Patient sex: M
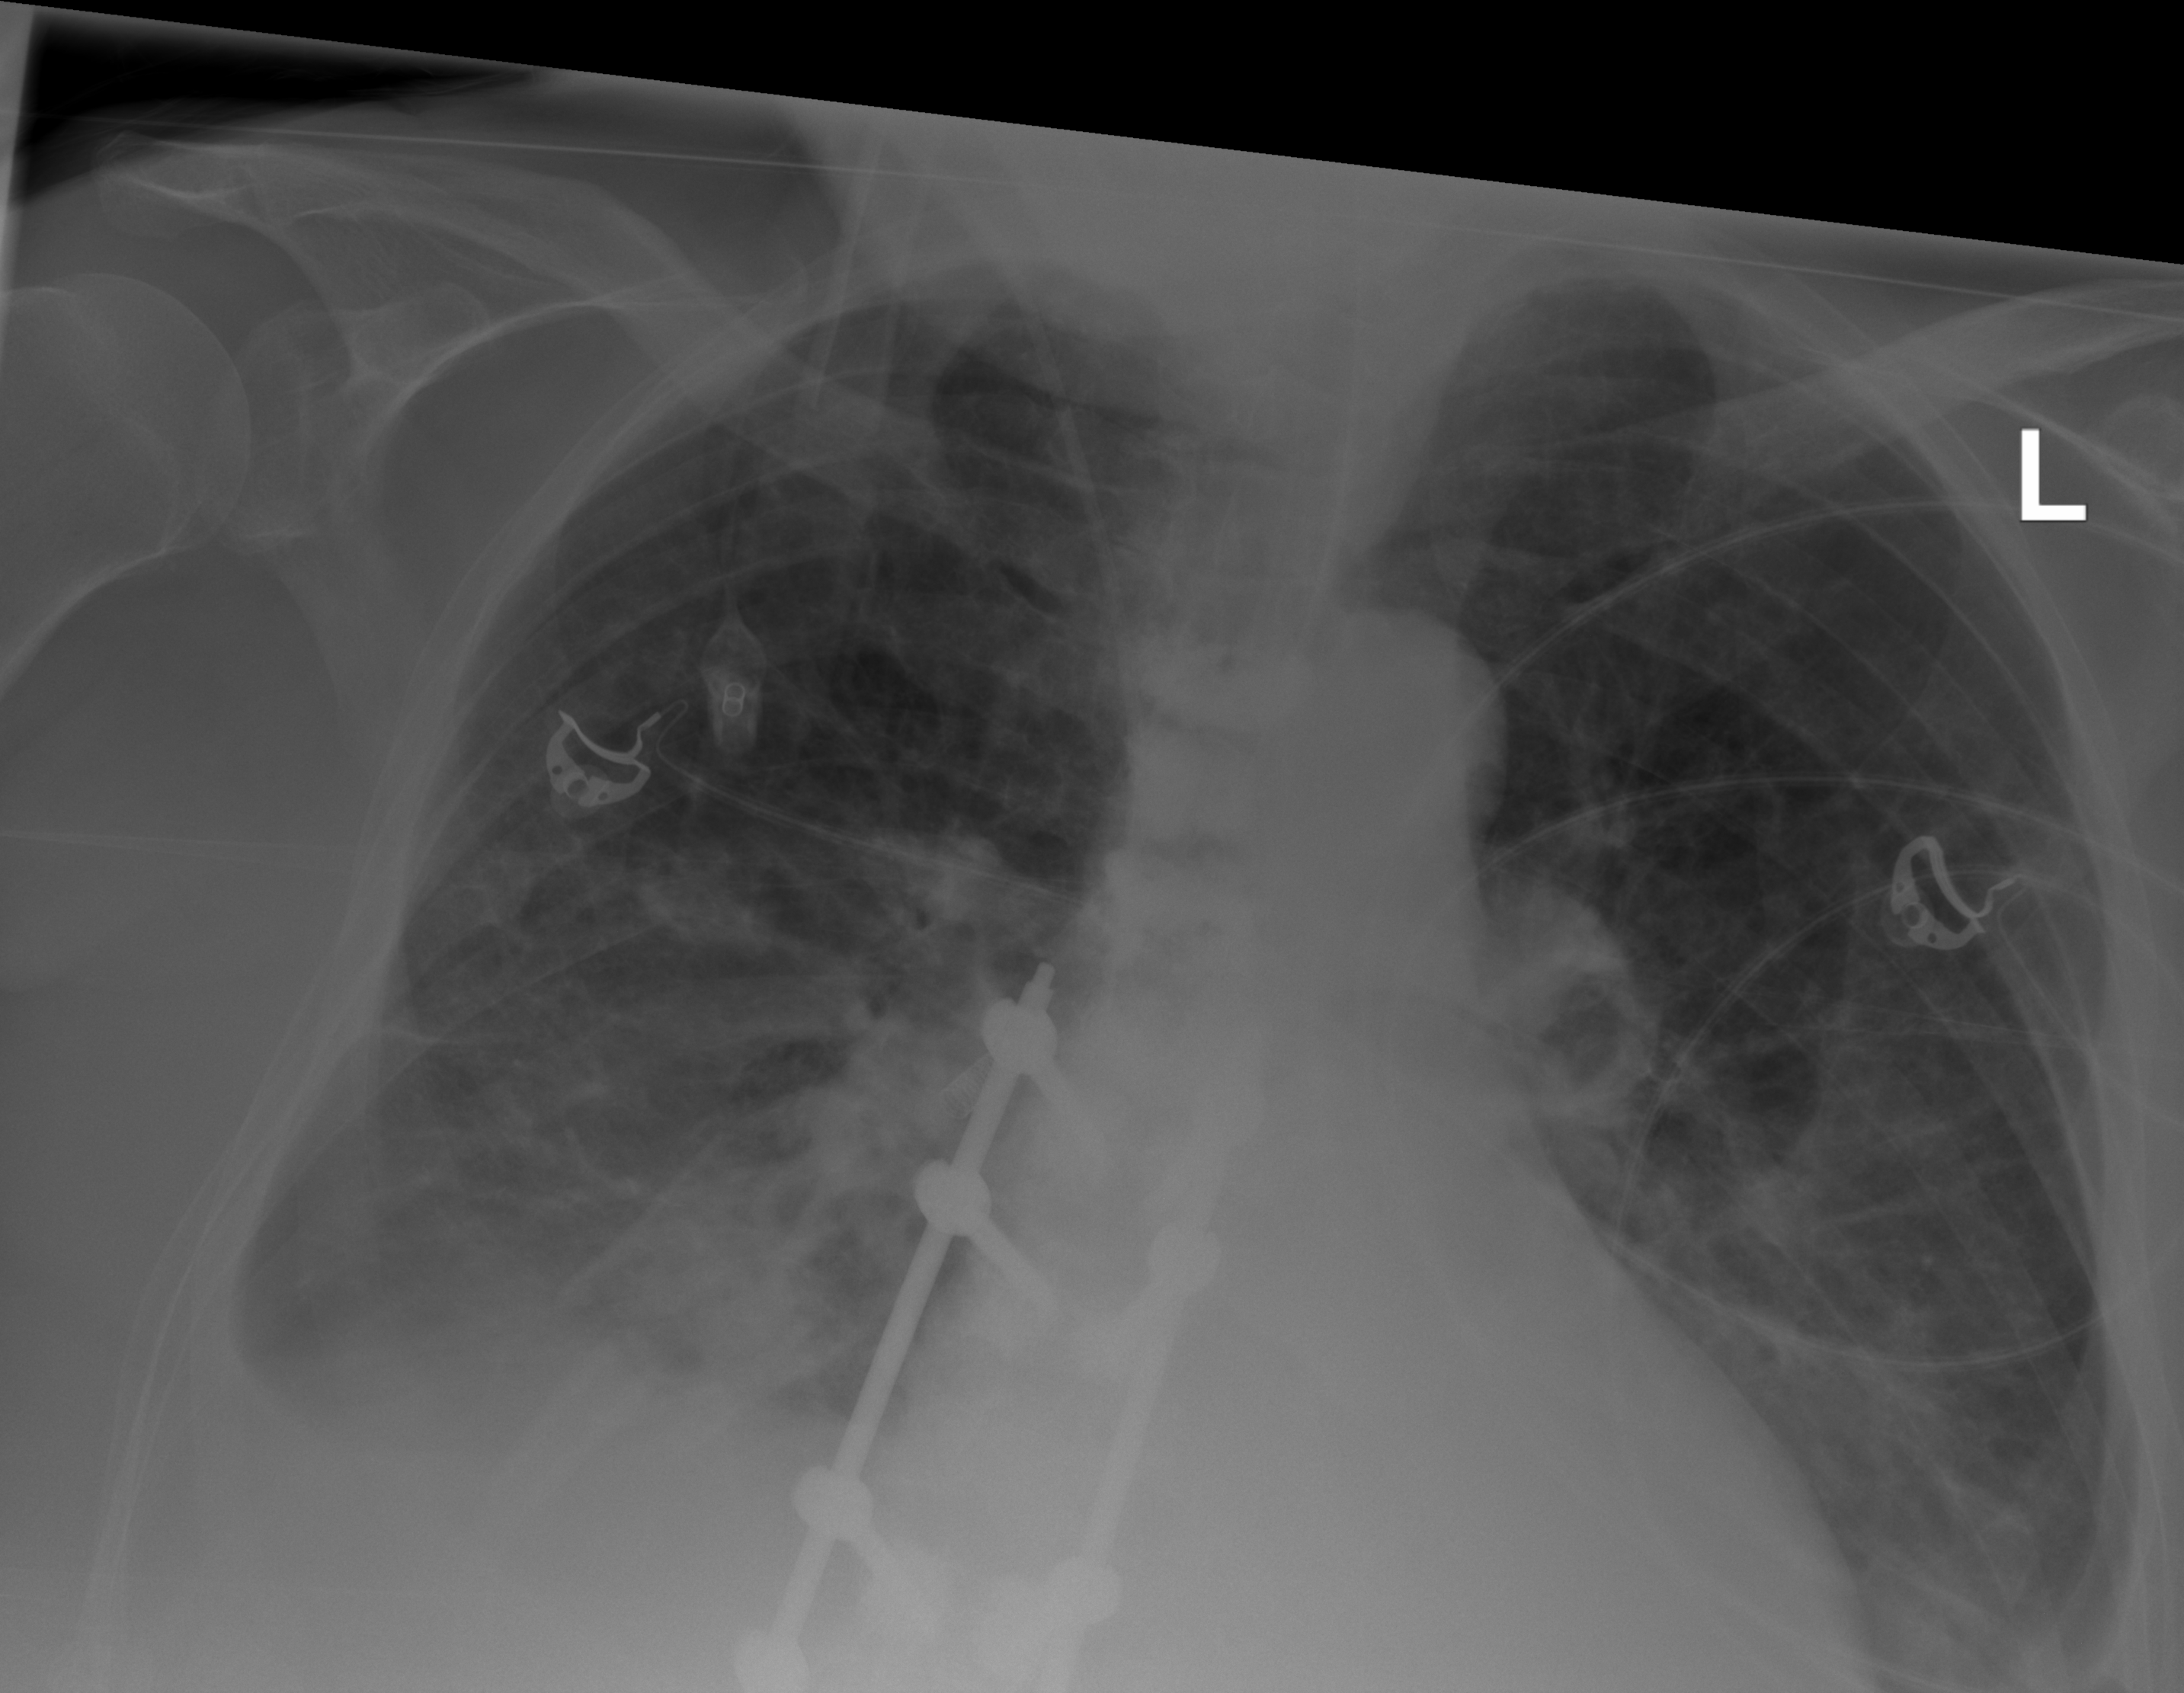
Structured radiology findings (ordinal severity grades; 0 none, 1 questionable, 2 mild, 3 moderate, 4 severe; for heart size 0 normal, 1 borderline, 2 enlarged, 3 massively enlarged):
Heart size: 2
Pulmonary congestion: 0
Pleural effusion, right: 3
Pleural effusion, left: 2
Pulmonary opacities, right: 2
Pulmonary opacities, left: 0
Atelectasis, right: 3
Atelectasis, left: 2